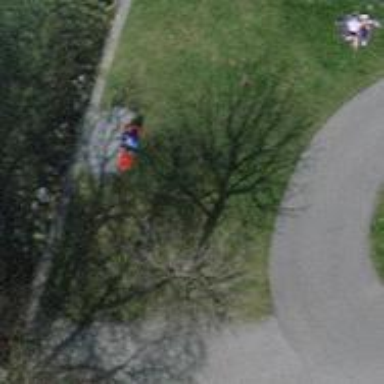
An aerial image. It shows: Red bench.